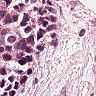
Metastatic tissue present: yes